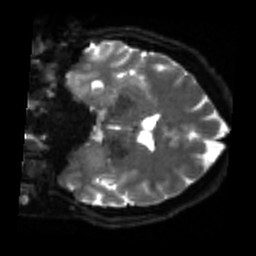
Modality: sbref
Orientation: coronal
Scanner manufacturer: siemens
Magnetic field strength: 3 T
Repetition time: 4 s
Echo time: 0.0594 s